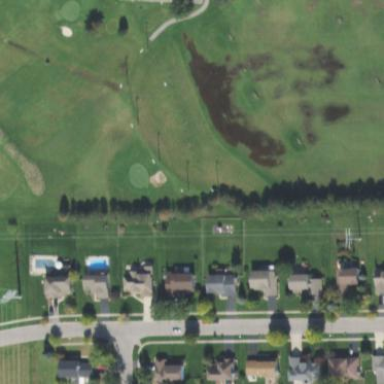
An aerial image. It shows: Grassy area designated as golf fairway.